Aerial crown-view tile of a tropical tree (Barro Colorado Island, Panama), acquired 20250124:
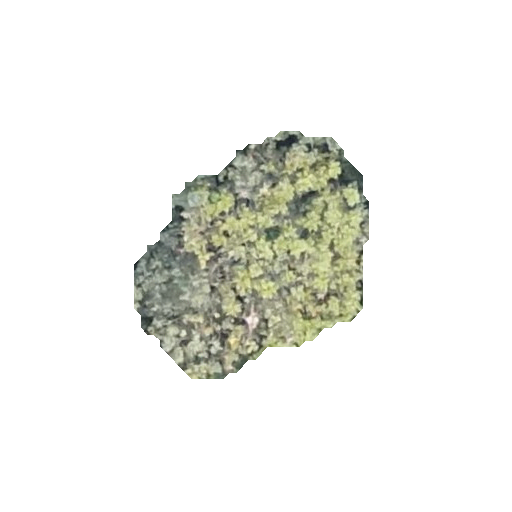
Species: Trattinnickia aspera
GBIF accepted scientific name: Trattinnickia aspera
Crown area: 60.795 m²